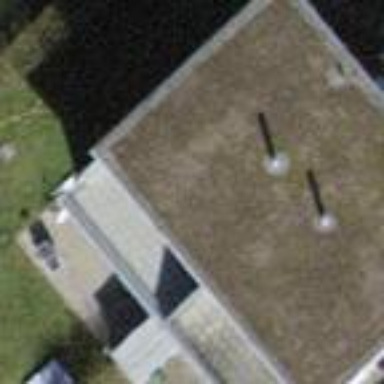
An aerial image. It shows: Building with flat roof.